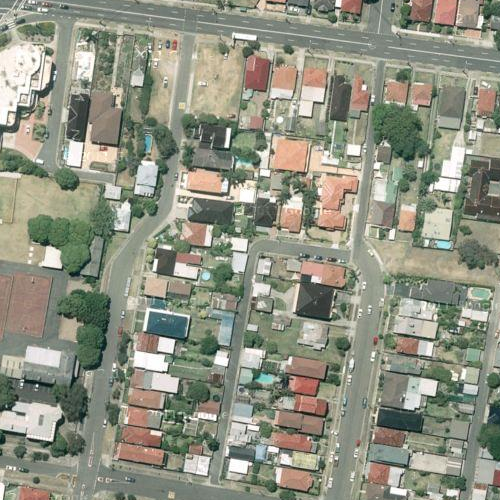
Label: sydney